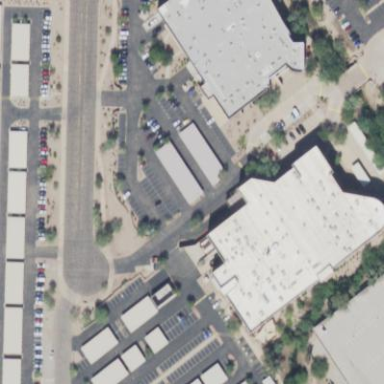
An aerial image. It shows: Office building.